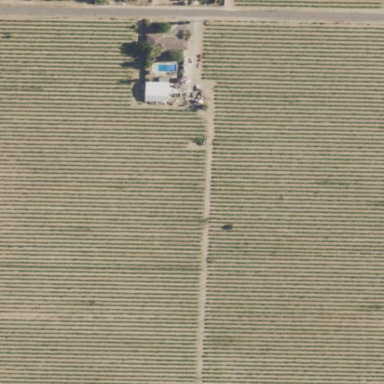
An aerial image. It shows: Vineyard.